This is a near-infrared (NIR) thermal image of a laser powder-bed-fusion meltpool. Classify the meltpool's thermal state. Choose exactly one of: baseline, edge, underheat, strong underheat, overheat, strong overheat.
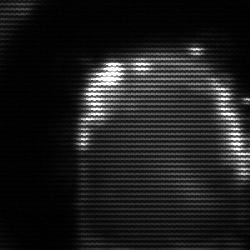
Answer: baseline